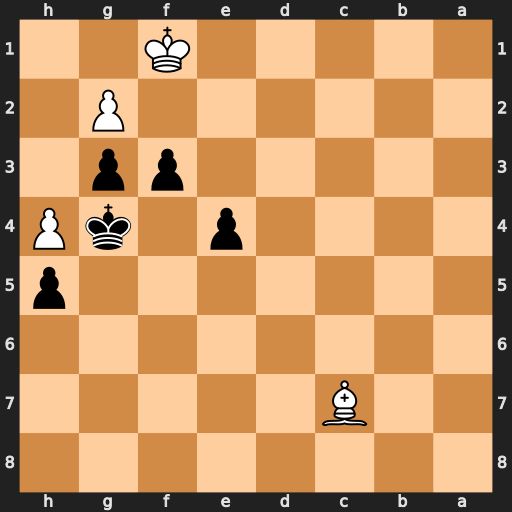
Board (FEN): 8/2B5/8/7p/4p1kP/5pp1/6P1/5K2
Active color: b
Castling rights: -
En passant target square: -
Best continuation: Kxh4 Bd6 Kg4